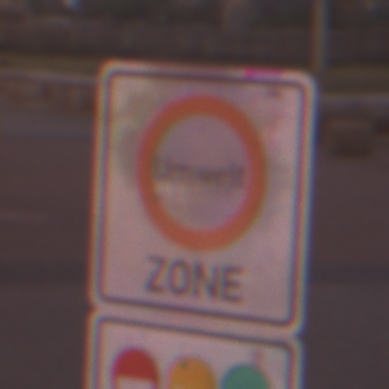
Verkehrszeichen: BeginnUmweltzone
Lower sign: FreistellungVomVerkehrsverbot1
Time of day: SunriseSunset
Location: Outdoor (Urban)
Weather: PartlyCloudy
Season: NotSpecified
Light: Natural